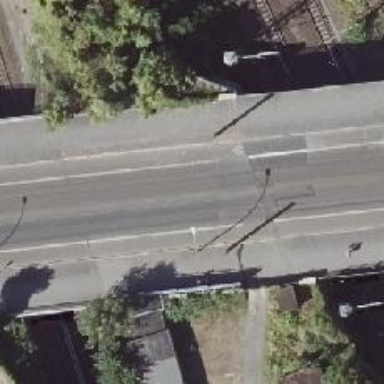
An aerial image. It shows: Tertiary road on bridge with asphalt surface. It has sidewalks on both sides and dedicated exclusive lanes for cyclists in both directions.